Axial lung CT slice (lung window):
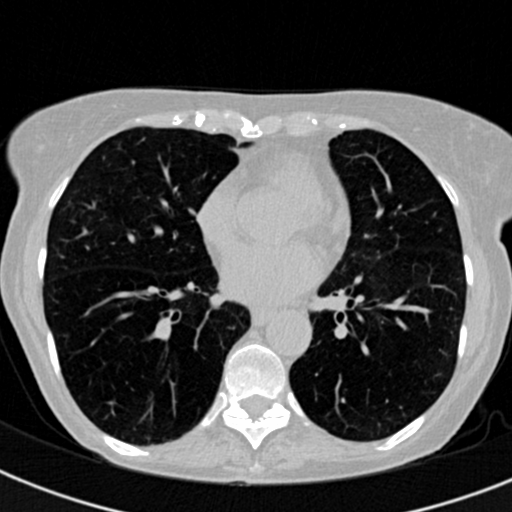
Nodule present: no